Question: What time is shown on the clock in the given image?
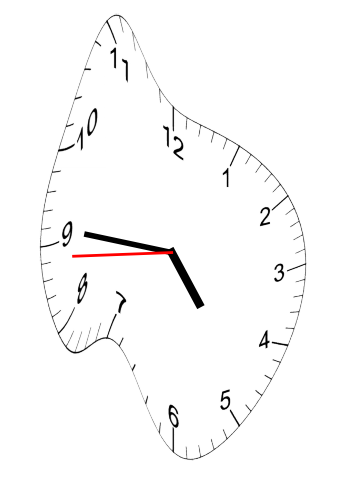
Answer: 04:45:44